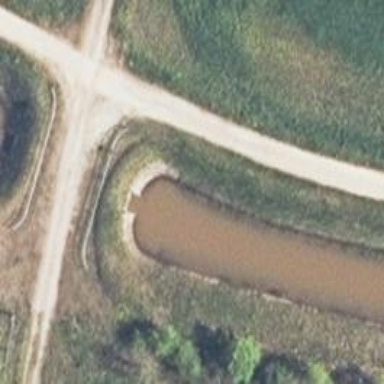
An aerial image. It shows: Culvert tunnel.